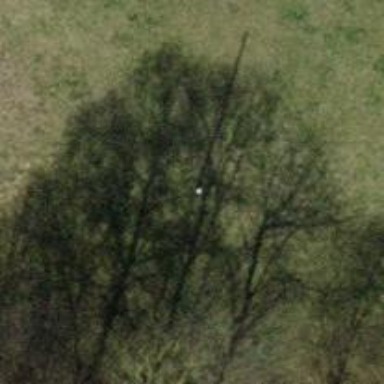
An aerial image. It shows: Straight power pole.